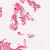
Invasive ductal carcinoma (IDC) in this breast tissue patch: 0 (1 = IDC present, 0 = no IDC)